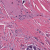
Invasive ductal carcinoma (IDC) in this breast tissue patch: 1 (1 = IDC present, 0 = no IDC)